Question: I have a watermark on to the image and i want to create its shadow using php GD.how can i calculate the distance that how far is the shadow and at what position if i have only the angle and distance from the watermark
'''
for example
$shadowAngle = 90;// in radian
$shadowDistance = 100// in % means 100 percent away from watermark
$watermark_x = 320; //width of watermark
$watermark_y = 320; //height of watermark
$watermark_Pointx = 640; // x of watermark on background Image
$watermark_Pointy = 140; // y of watermark on background Image
$shadow_Pointx = ? // x of shadow on background Image
$shadow_Pointy = ? // y of shadow on background Image
'''
How can i calculate starting points of shadow($shadow_Pointx,$shadow_Pointy) by using $shadowAngle and $shadowdistance

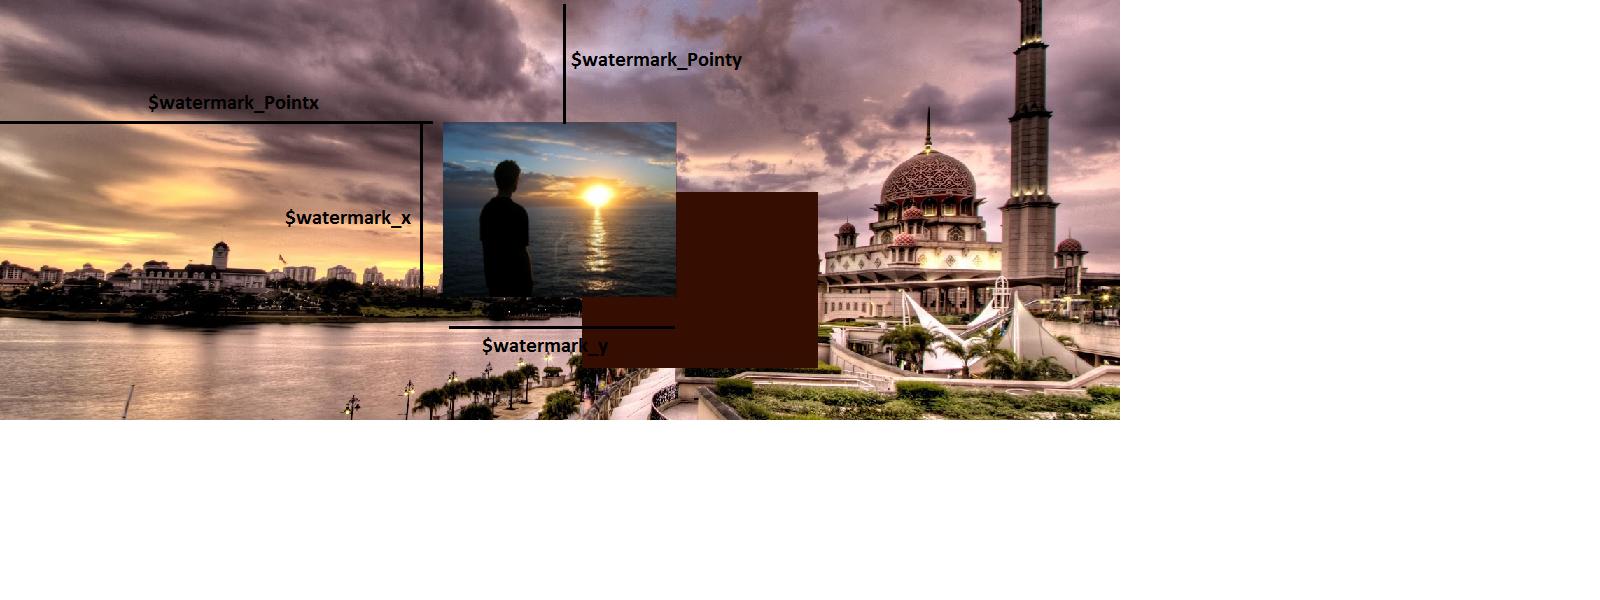
Answer: How about this equation:
'''
$shadow_Pointx = $watermark_Pointx + ($shadowDistance/100 * $watermark_x * sin($shadowAngle))
$shadow_Pointy = $watermark_Pointy + ($shadowDistance/100 * $watermark_y * cos($shadowAngle))
'''
By assuming 90 degree will set the shadow on the right side of the watermark, I guess the result should be 960,140..